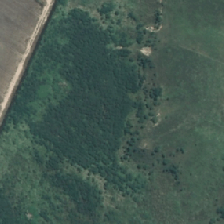
Land cover: herbaceous_freshwater_vege